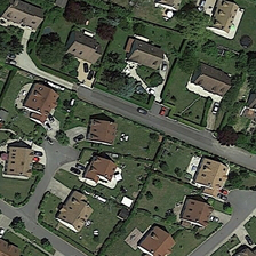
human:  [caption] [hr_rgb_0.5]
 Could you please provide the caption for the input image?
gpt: There is a rectangular house in the central residential area.

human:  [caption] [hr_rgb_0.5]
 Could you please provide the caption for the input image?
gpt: Each square block in the medium housing area has a house.

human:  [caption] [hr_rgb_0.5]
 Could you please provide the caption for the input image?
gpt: every square block in the average residential region has a house.

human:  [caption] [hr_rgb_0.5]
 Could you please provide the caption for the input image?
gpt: There is a house in every square block in a medium-sized residential area.

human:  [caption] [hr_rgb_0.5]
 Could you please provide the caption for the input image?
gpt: Each square block in the average residential region HAS A home.